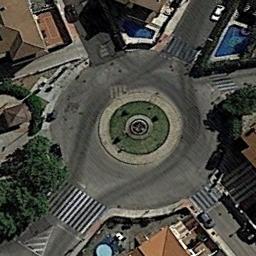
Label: roundabout